Question: I'm trying to implement a 4 link mechanism and the model I've put together is shown here:

Revolute1 has a speed of 5 rad/s. All bars are 0.05 m in diameter. World settings are the default and you can see the bar vectors on the picture. Nothing else is changed.
When I try to run the simulation I get these errors on OpenModelica:
> [1] 10:29:43 Symbolic Error
[Modelica.Mechanics.MultiBody.Parts: 238:5-238:62]: Model is structurally singular, error found sorting equations[2] 10:33:25 Translation Error
Internal error Transformation Module PFPlusExt index Reduction Method Pantelides failed!
What am I doing wrong? It seems pretty straight-forward. Thanks.
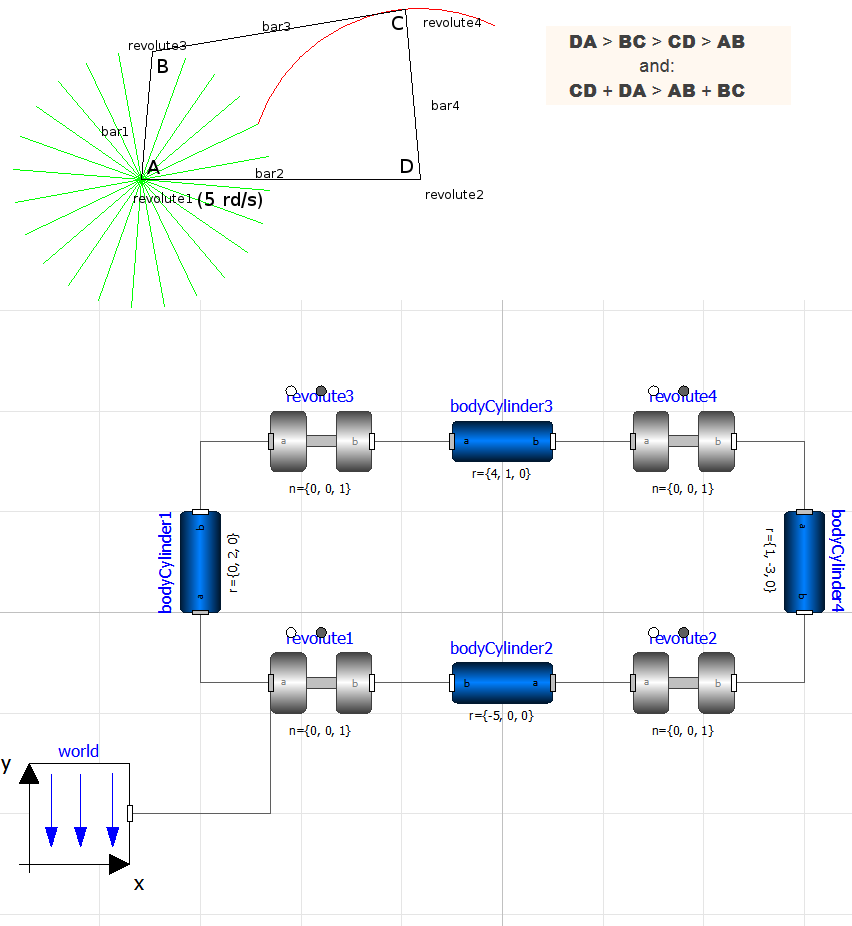
Answer: You need to replace one of the 'Revolute' joints with a 'RevolutePlanarLoopConstraint'. Why? Citing the <URL>:
> If a planar loop is present, e.g., consisting of 4 revolute joints
where the joint axes are all parallel to each other, then there is no
unique mathematical solution if all revolute joints are modelled with
Joints.Revolute and the symbolic algorithms will fail. The reason is
that, e.g., the cut-forces in the revolute joints perpendicular to the
planar loop are not uniquely defined when 3-dim. descriptions of
revolute joints are used